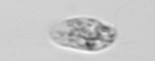
Label: Amoeba